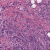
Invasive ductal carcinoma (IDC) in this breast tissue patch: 1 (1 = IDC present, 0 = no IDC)